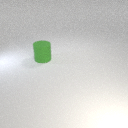
large green rubber cylinder